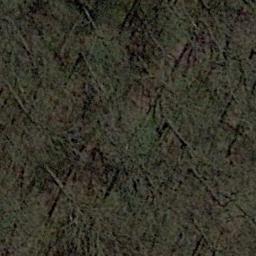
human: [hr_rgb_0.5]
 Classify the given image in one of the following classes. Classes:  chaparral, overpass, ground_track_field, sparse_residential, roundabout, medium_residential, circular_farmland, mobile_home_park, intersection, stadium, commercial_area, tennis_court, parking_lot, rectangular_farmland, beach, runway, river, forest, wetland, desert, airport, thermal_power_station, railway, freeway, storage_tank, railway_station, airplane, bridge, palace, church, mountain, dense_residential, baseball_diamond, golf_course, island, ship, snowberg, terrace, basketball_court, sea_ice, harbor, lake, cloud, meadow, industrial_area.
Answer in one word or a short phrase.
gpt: forest